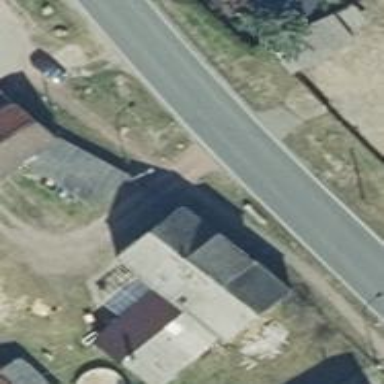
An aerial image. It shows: Driveway.